Field crop: maize
Growth stage: 2
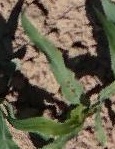
Species: maize